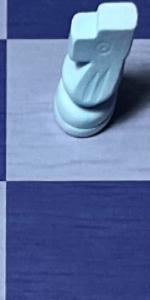
Label: Empty